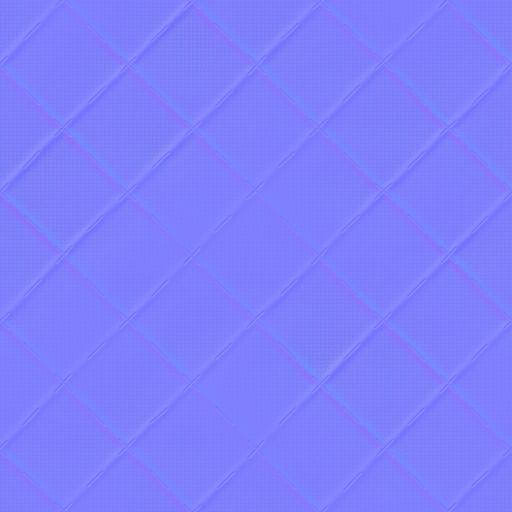
diamond fabric rectangle red square